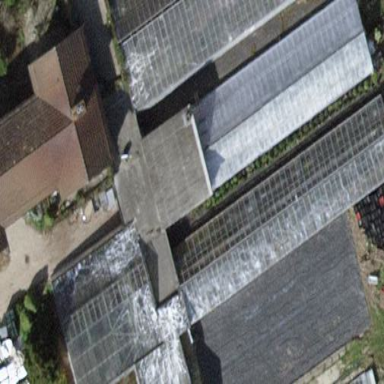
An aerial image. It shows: Greenhouse.